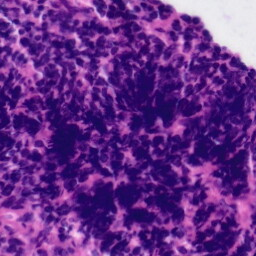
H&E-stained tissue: Tonsil